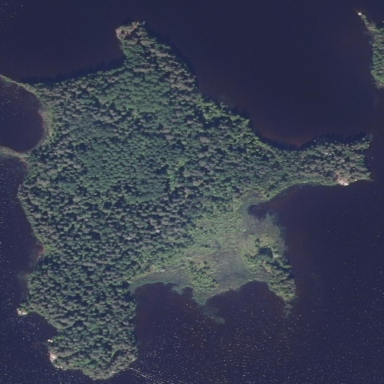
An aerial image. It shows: Islet.